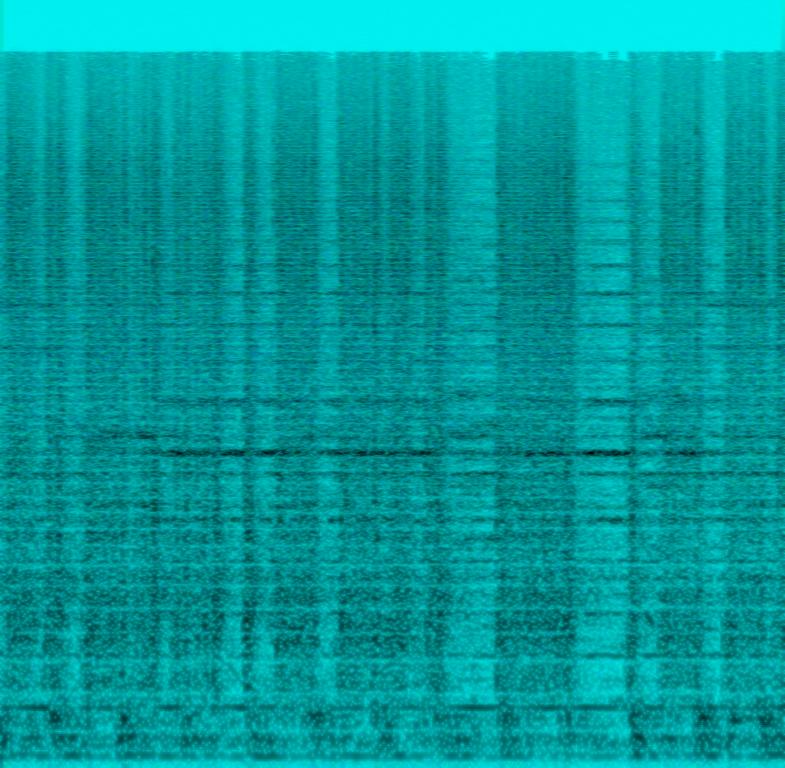
The low quality, noisy recording features a live performance of a traditional song and it consists of loud synchronized percussion and bagpipe melody playing over it. It sounds soulful and passionate - like something you would hear in Scotland, as the bagpipe is their traditional instrument.